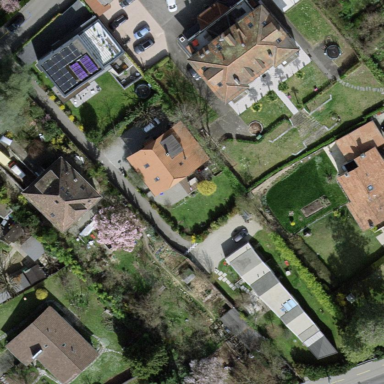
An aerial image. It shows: Garden enclosed by fence.